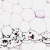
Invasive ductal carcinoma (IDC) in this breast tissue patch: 0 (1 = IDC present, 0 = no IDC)